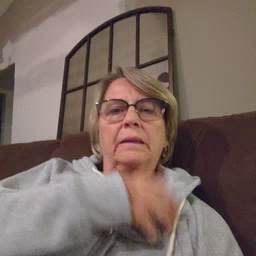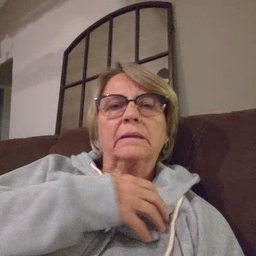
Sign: police